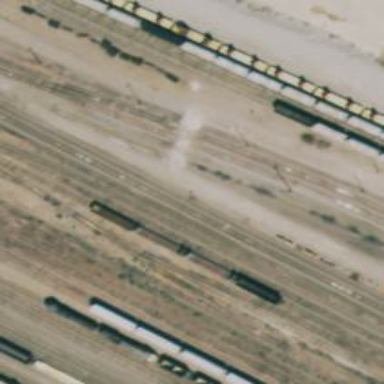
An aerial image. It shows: Railway siding with rails.